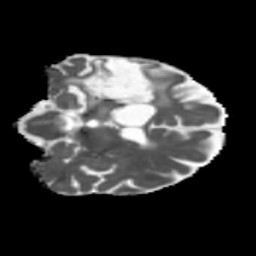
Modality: MD
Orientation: coronal
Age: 66
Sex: female
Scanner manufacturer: siemens
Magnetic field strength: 3 T
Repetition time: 5.47 s
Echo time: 0.0854 s